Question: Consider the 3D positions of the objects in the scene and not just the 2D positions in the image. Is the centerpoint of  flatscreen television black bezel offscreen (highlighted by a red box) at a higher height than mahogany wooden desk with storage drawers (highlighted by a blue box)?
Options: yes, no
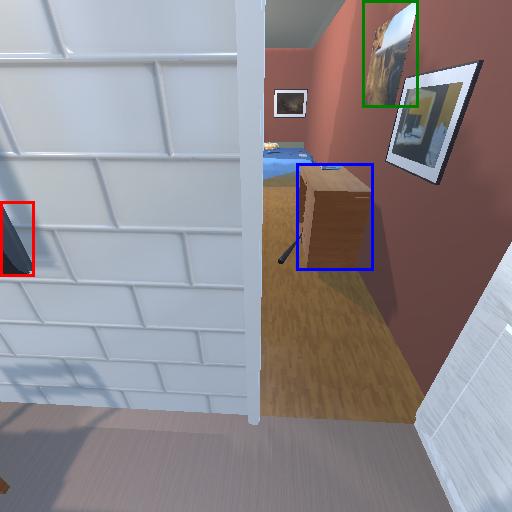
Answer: yes